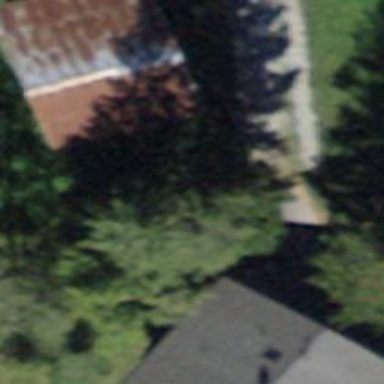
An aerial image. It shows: Rural barn.